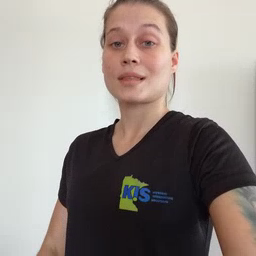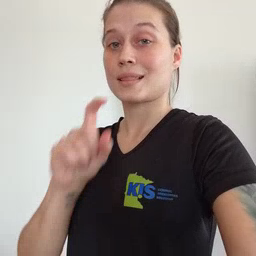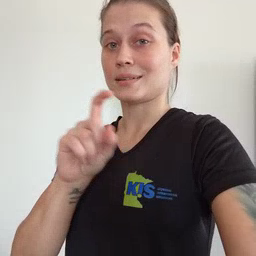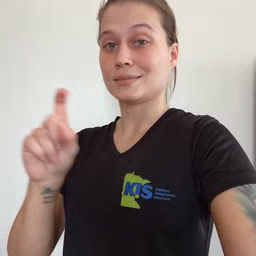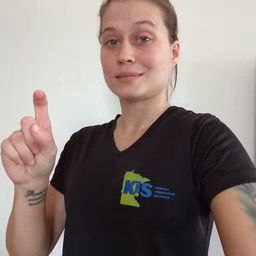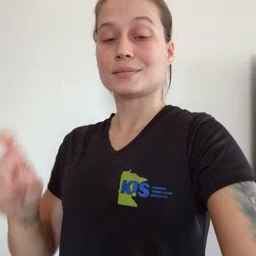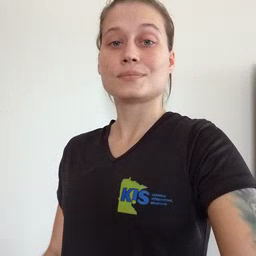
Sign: closet